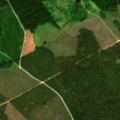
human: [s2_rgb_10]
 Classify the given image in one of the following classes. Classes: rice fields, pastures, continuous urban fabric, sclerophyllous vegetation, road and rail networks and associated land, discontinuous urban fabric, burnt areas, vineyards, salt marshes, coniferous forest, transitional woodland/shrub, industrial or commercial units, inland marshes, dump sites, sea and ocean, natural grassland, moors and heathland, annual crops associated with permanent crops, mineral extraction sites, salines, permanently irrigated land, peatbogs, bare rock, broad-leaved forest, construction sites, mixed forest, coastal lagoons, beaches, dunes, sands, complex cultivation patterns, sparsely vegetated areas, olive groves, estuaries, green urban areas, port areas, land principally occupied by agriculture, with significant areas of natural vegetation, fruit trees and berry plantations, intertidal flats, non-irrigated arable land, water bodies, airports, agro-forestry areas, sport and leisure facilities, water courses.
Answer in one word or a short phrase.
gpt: coniferous forest, mixed forest, transitional woodland/shrub